Question: Since yesterday I have start to working with Android studio. My problem is when I make my layout. I've next error :
> This version of the rendering library is more recent than your version of Android Studio. Please update Android Studio
<URL>
If I check for updates he say that I already have the latest version of Android studio and so I can't update.

I have also install some things in the SDK manager, see screenshot below.
<URL>
Can anyone help me to fix this problem?
Thanks.
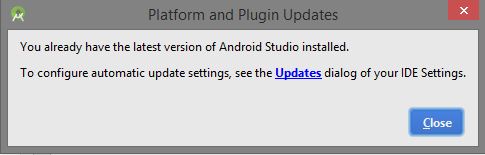
Answer: I had the same problem, current update, but rendering failed because I need to update.
Try changing the update version you are on. The default is Stable, but there are 3 more options, Canary being the newest and potentially least stable. I chose to check for updates from the Dev Channel, which is a little more stable than Canary build. It fixed the problem and seems to work fine.
To change the version, Check for Updates, then click the Updates link on the popup that says you already have the latest version.
Good luck in the class!